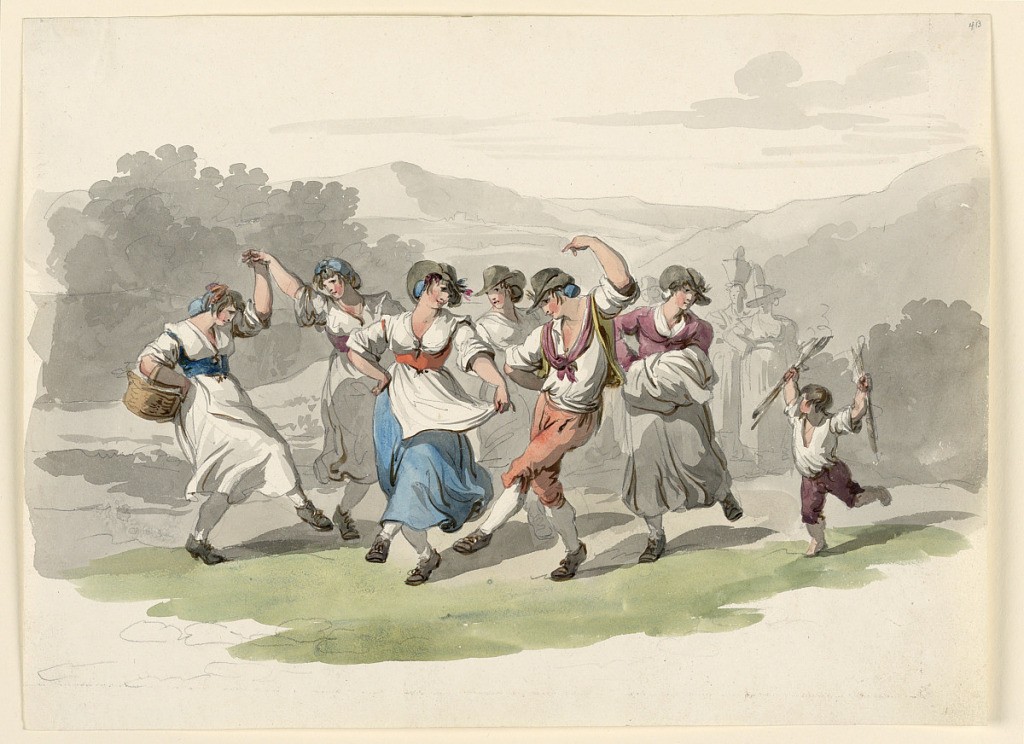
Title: Return From The Vintage
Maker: Bartolomeo Pinelli, Italian, 1781–1835
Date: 1807–08
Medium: Pen and gray ink with watercolor and black chalk on off-white wove paper
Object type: Drawing
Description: Five "Mozzatore," a young man and a boy dance. The pose of the main girl is a variation of that, plate 4, loc. cit. A group of girls in the central distance. Mountainous landscape.